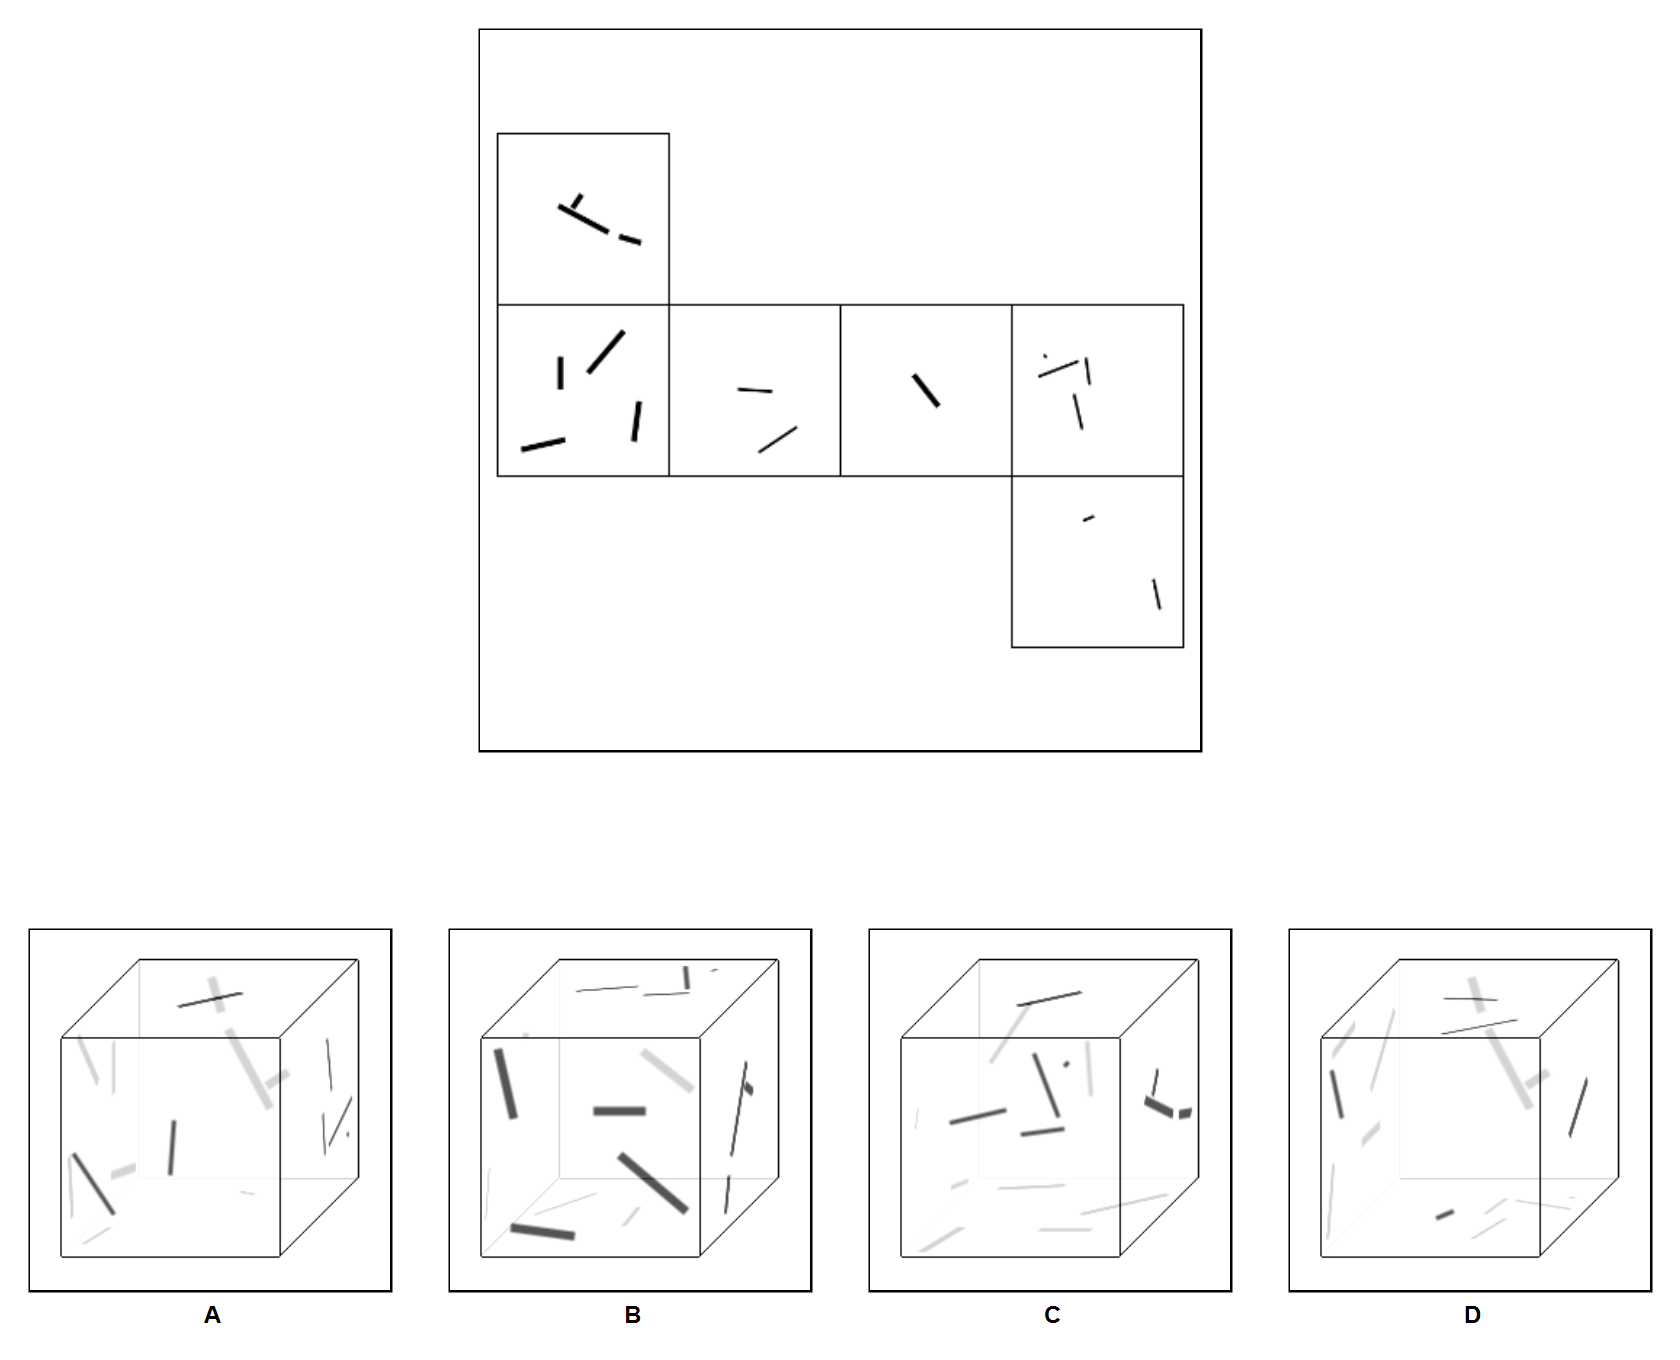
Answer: A